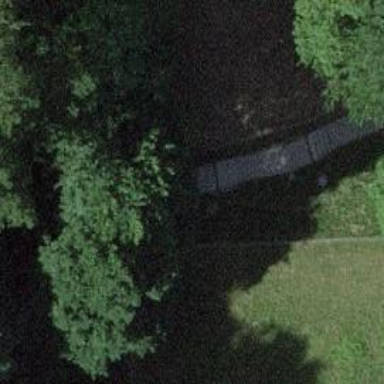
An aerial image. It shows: Concrete steps.